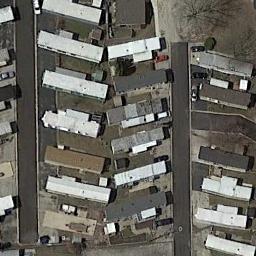
Label: residential